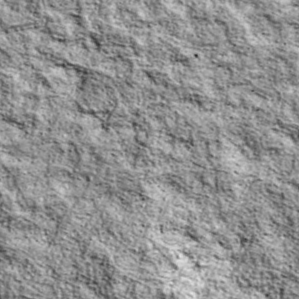
Label: non_frost